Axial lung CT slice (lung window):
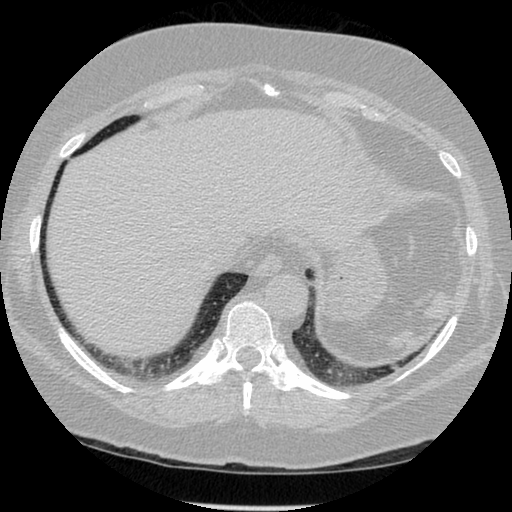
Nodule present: no